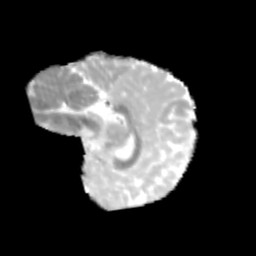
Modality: MD
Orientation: sagittal
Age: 9
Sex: female
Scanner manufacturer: siemens
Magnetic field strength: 3 T
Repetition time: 3.8 s
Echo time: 0.07 s